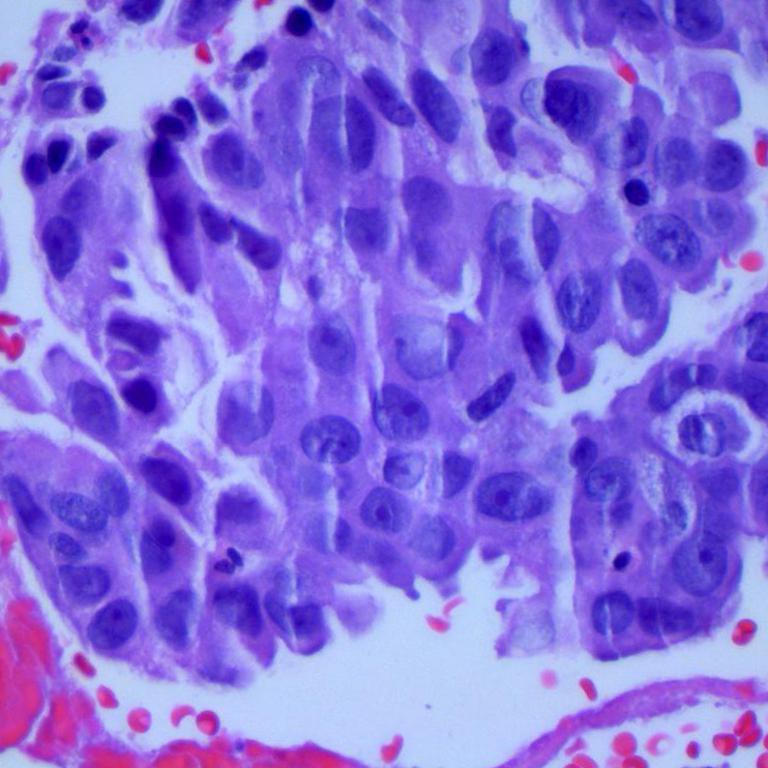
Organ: lung
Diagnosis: adenocarcinomas